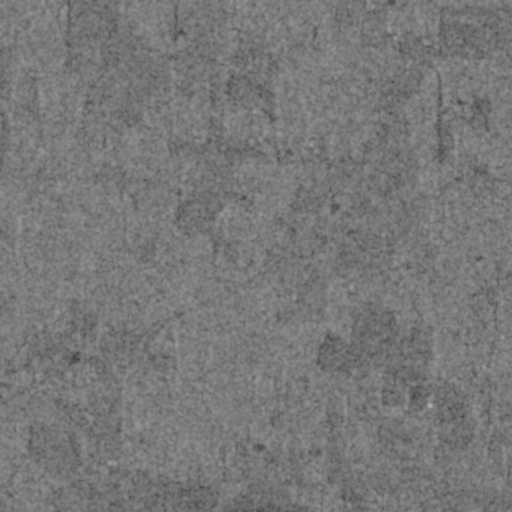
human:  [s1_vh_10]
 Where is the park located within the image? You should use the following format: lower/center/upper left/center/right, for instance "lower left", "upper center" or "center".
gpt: The park is located in the lower left of the image.
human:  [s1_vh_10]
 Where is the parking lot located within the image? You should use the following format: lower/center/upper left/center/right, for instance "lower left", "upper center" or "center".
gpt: There is no parking lot in the image.

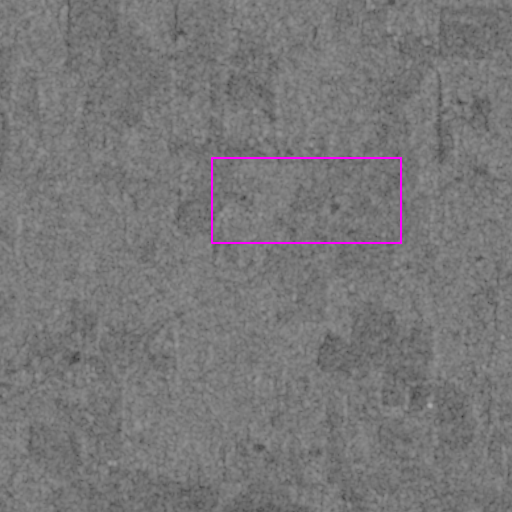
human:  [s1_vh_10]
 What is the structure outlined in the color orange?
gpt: There is no orange outline.
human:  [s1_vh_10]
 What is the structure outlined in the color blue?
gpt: There is no structure outlined in blue.